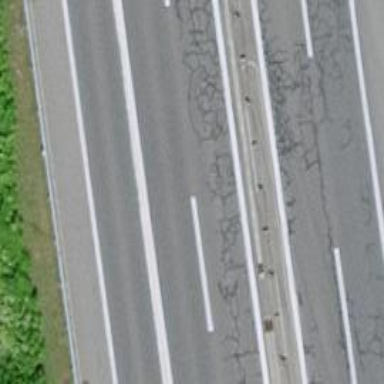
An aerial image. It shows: Motorway junction.